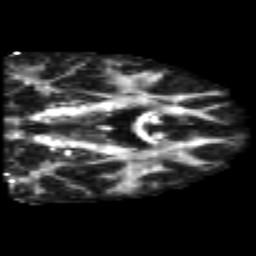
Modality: FA
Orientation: coronal
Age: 25
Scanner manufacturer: philips
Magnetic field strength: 3 T
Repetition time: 8.6 s
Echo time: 0.127 s